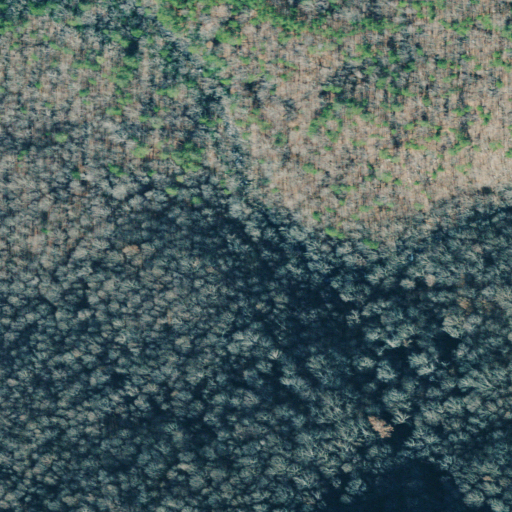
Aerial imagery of valley in Georgia named Forester Gulch containing deciduous forest, mixed forest, and evergreen forest